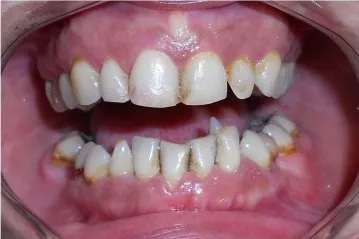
C. Dental anomalies in the mother.
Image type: medical_photograph (oral_photograph)